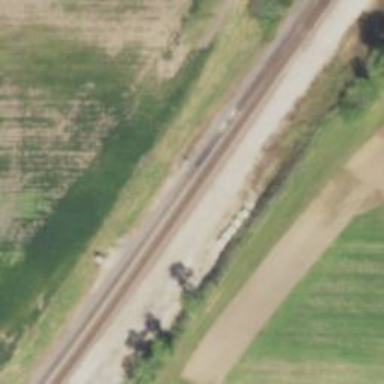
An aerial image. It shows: Railway track.